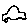
Label: car